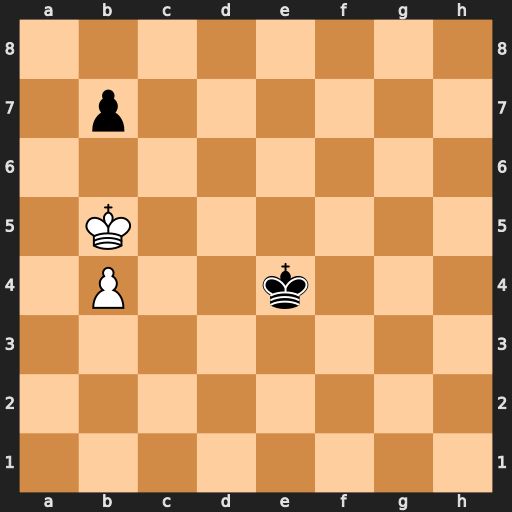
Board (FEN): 8/1p6/8/1K6/1P2k3/8/8/8
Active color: w
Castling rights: -
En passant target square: -
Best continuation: Kc5 Kd3 b5 Kc3 b6